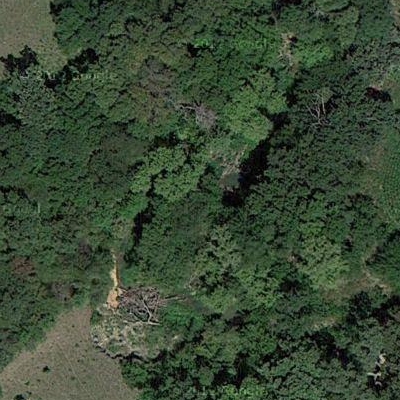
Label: eForest